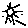
Label: sun